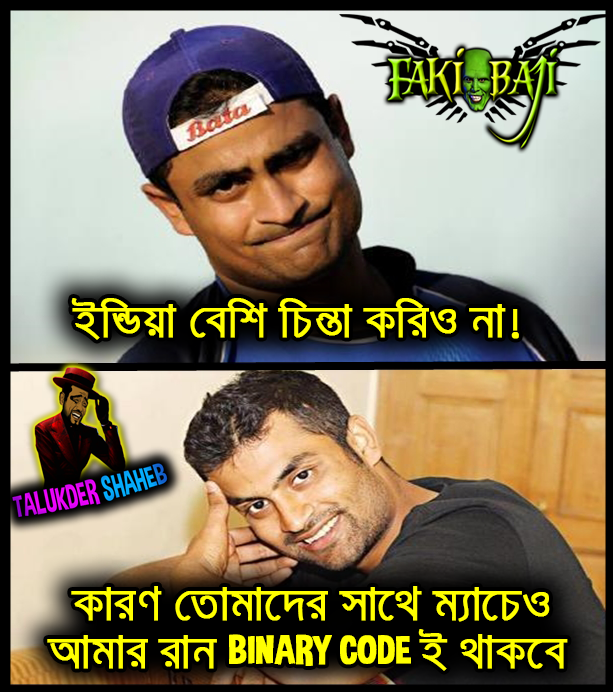
Caption: ইন্ডিয়া বেশি চিন্তা করিও না! তোমাদের সাথে ম্যাচও আমার রান BINARY CODE ই থাকবে
Label: non-hate